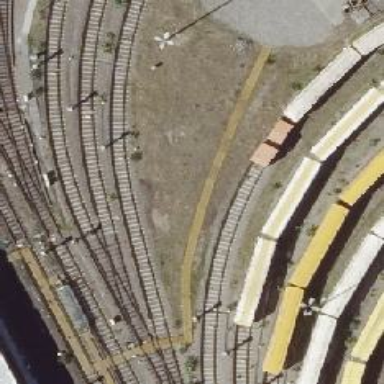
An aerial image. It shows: Yard area used for services next to electrified rail track with overhead electrification.